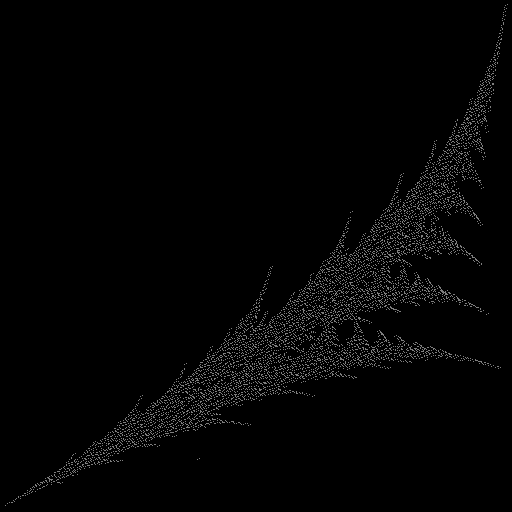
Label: umbrellafern